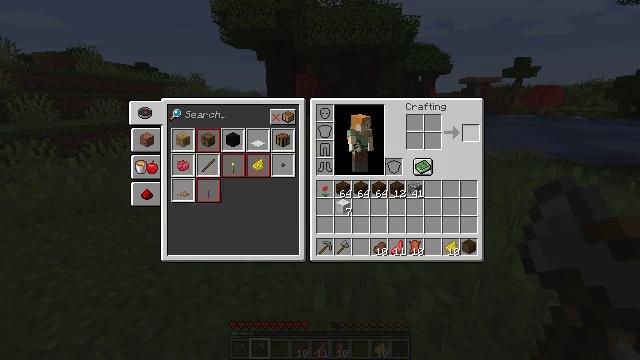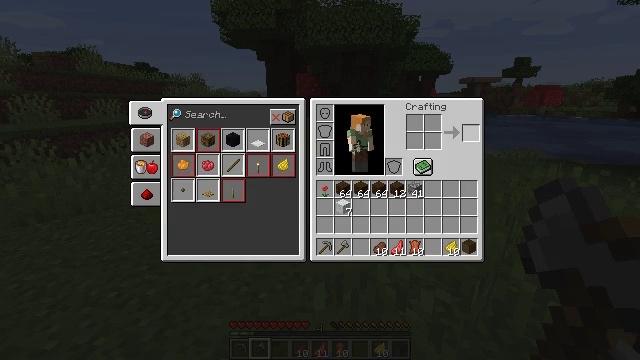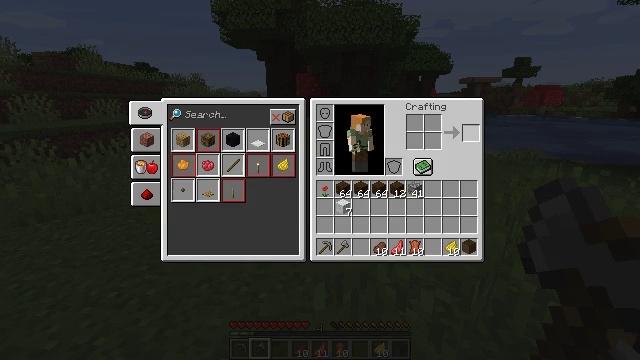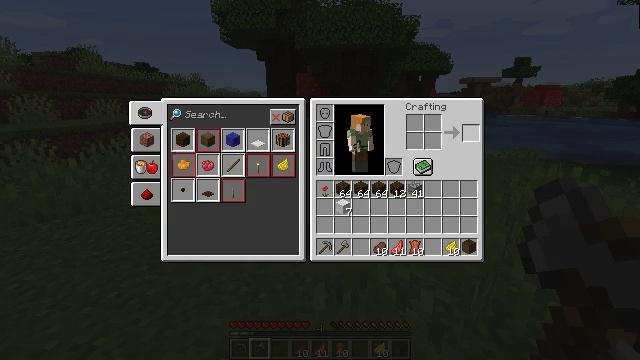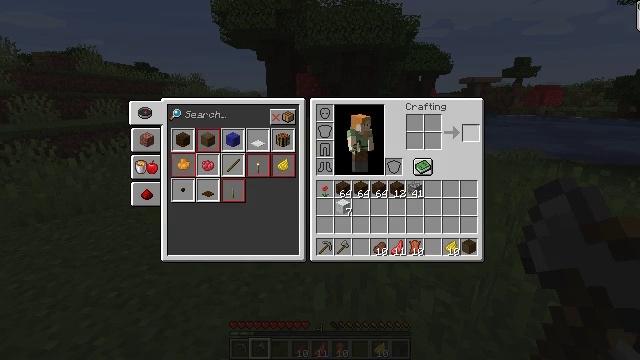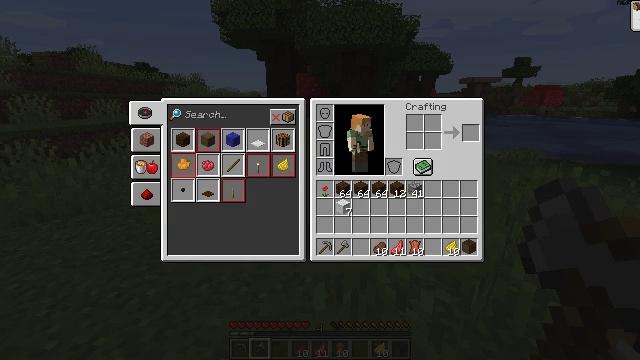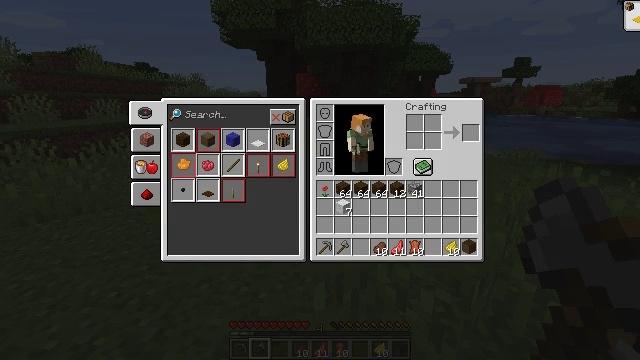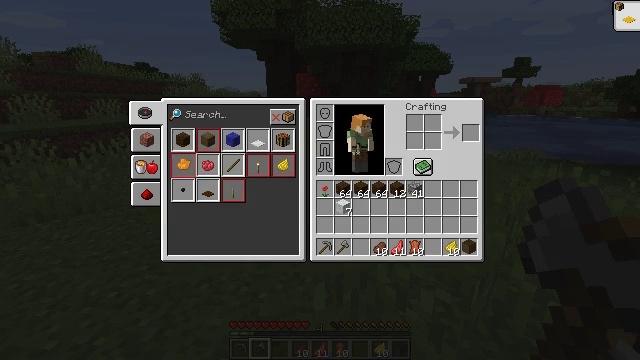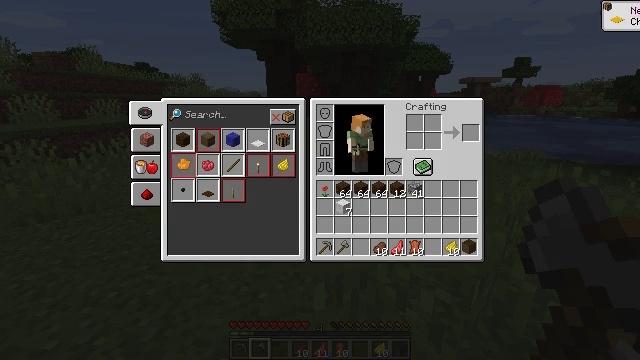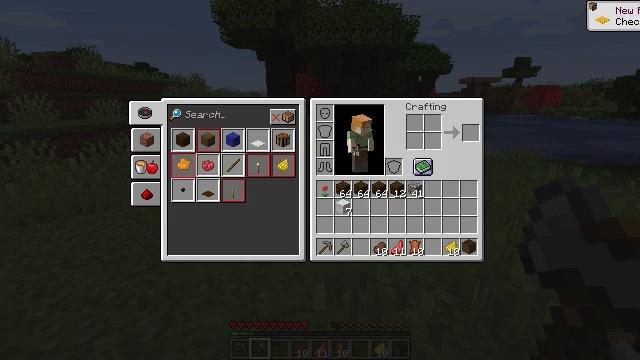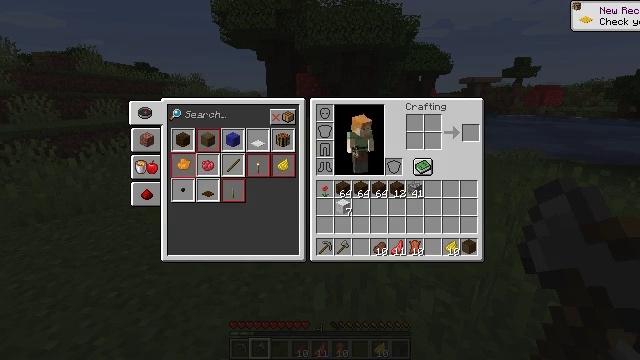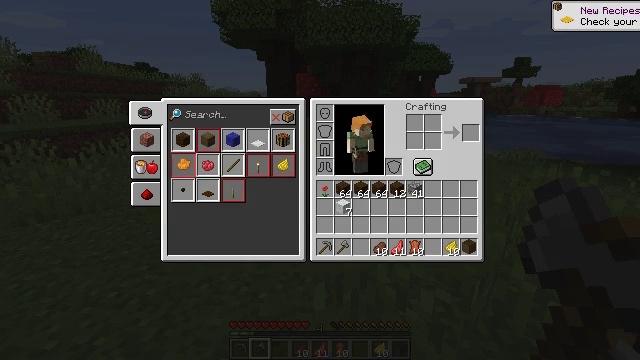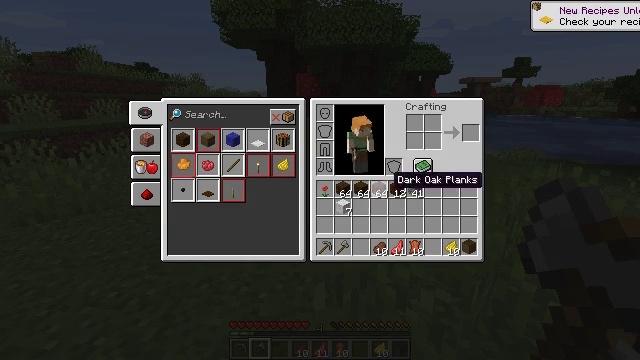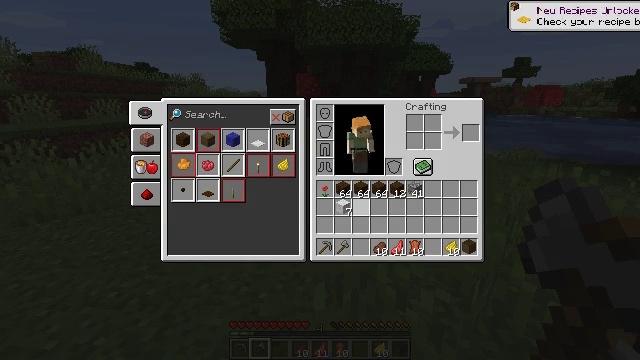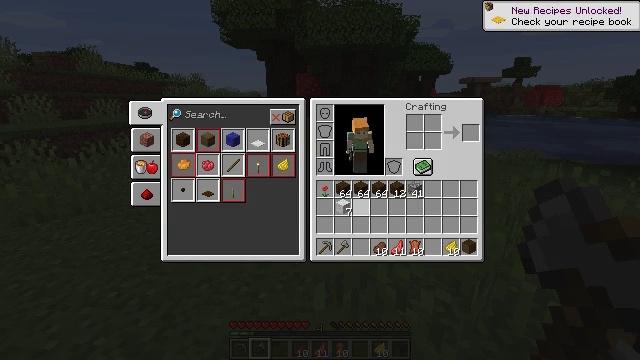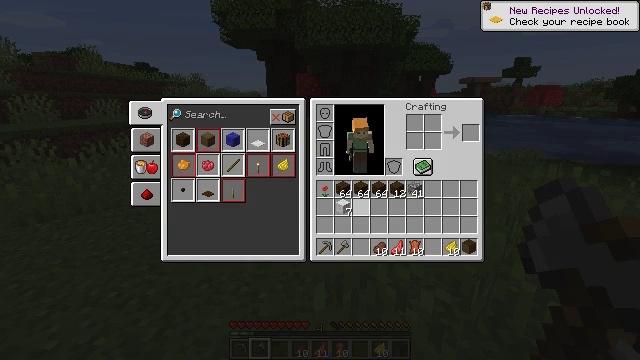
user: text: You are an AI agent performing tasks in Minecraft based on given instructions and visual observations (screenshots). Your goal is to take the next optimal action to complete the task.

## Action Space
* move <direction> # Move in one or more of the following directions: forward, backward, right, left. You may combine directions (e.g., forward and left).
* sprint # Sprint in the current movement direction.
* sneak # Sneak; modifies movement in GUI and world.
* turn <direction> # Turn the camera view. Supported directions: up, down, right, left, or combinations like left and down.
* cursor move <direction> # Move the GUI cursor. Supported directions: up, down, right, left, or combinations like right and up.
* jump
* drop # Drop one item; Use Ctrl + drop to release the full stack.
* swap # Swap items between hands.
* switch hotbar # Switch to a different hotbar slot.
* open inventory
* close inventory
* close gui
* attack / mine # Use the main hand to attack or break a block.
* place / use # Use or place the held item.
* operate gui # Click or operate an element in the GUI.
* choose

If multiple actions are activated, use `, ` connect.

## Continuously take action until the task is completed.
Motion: motion action
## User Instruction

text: Create yellow wool with materials: yellow dye and white wool.
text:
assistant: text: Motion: sneak, open gui
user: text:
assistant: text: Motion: sneak
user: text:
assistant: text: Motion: sneak
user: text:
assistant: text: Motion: no_op
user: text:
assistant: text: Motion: no_op
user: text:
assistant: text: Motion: no_op
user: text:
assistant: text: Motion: no_op
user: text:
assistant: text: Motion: no_op
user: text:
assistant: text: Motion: cursor move left and down
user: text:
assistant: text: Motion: cursor move left and down
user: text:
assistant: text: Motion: cursor move left
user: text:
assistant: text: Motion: cursor move left and down
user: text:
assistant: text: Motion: cursor move left and down
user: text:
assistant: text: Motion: no_op
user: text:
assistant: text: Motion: no_op
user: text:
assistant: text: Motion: no_op
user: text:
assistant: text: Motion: no_op
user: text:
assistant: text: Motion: cursor move left
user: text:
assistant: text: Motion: operate gui
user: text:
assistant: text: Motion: operate gui
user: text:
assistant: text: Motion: operate gui
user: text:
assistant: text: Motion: no_op
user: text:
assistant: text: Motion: no_op
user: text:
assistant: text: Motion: operate gui
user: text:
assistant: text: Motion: operate gui
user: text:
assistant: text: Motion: operate gui
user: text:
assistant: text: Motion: cursor move left
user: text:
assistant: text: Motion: no_op
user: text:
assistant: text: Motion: no_op
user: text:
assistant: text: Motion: no_op